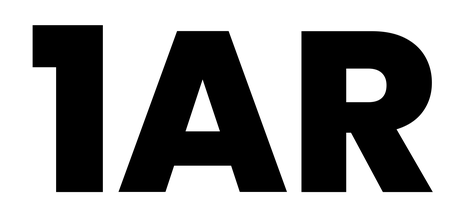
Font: Poppins-ExtraBold